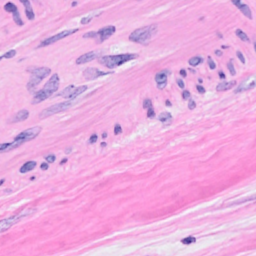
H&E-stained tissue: Breast